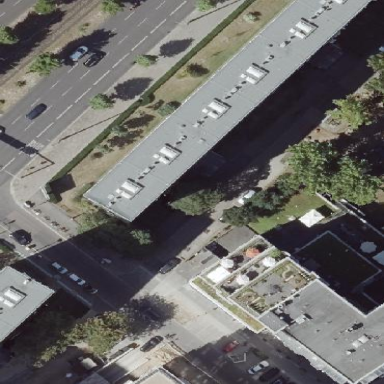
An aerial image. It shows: Street-side parking area with concrete plates as the surface.